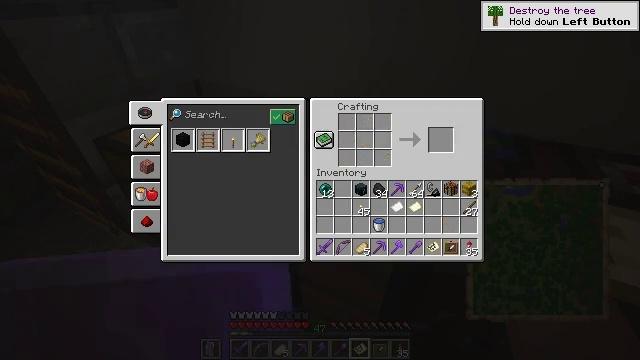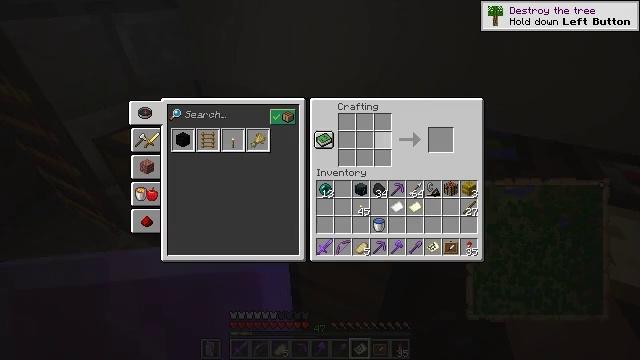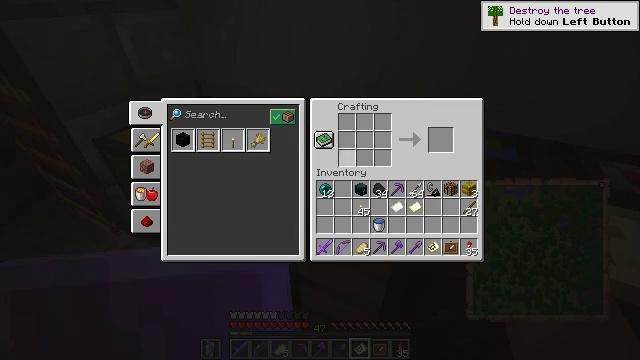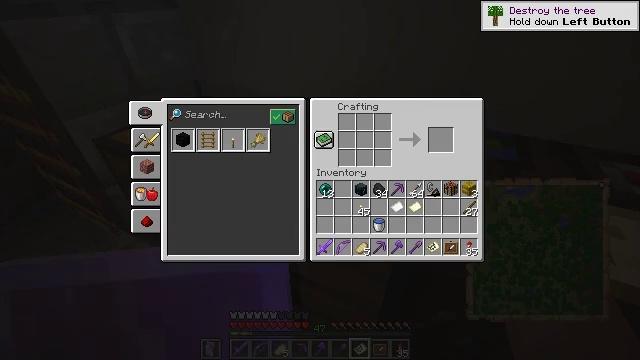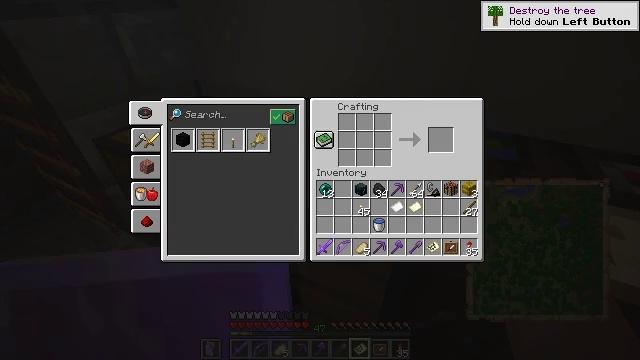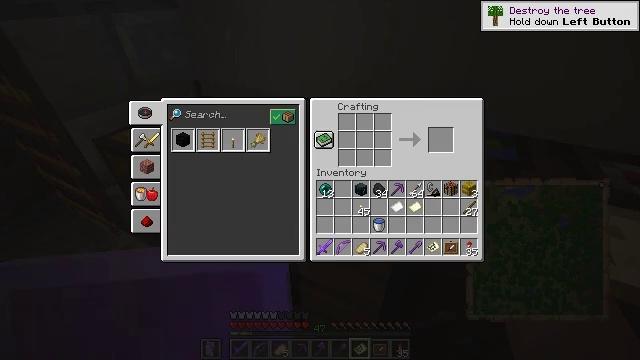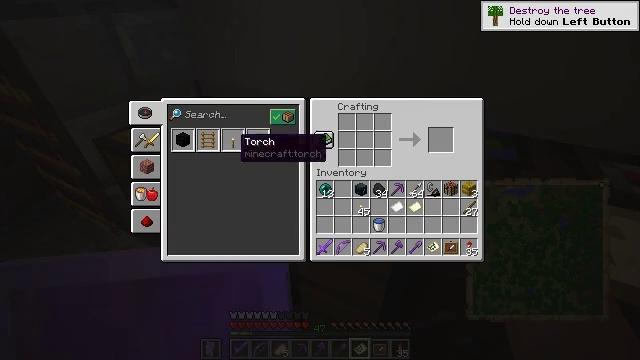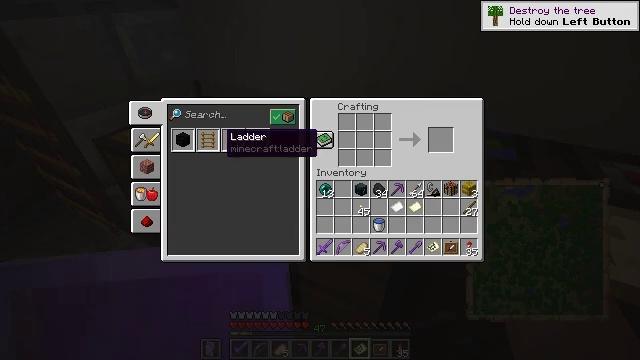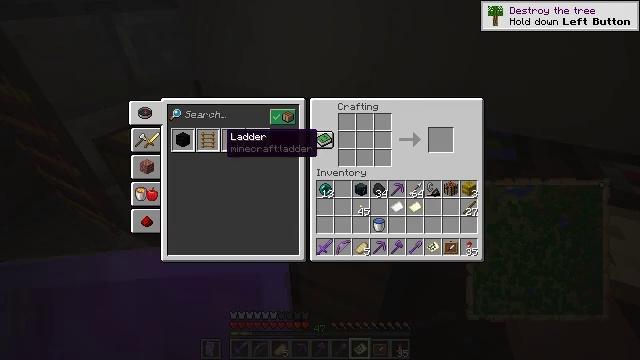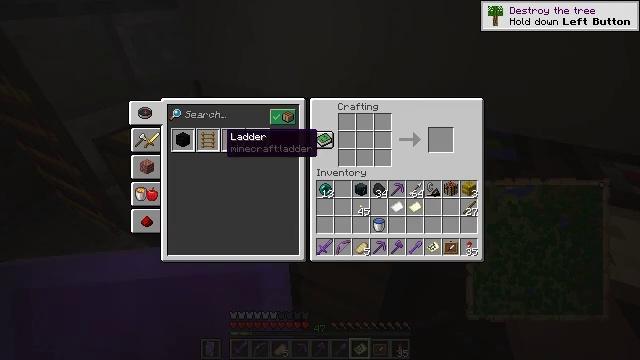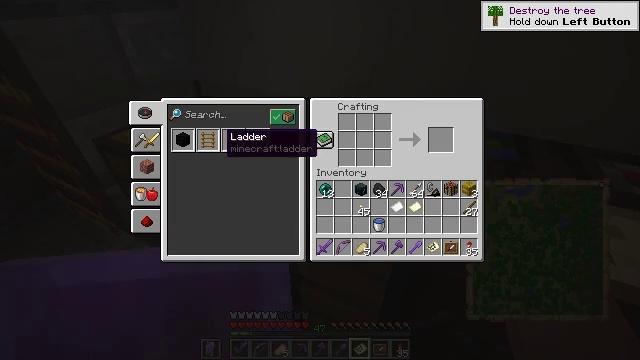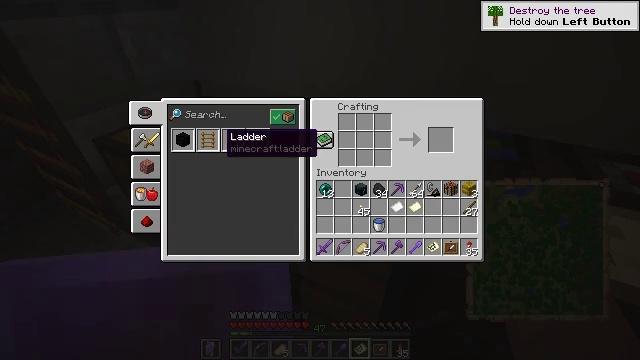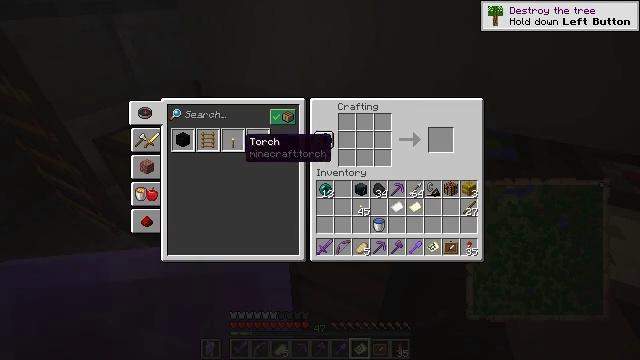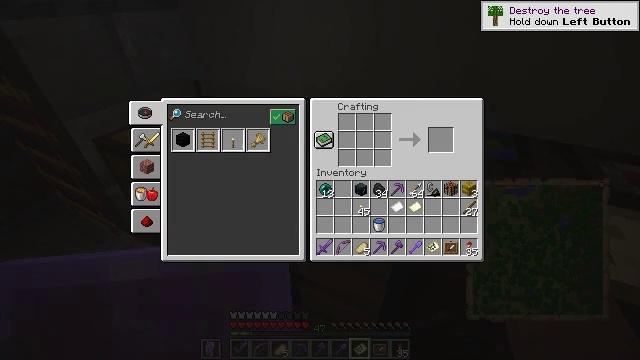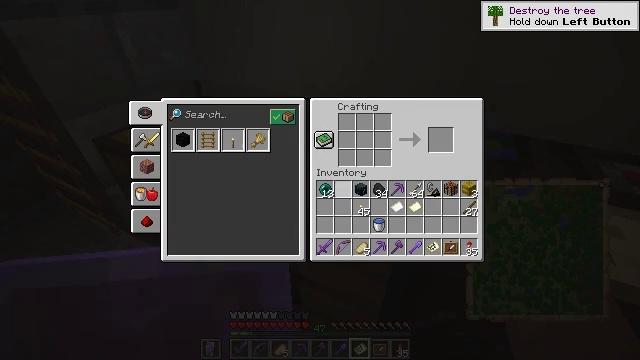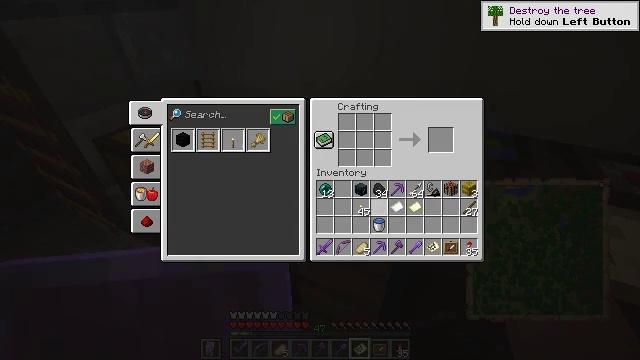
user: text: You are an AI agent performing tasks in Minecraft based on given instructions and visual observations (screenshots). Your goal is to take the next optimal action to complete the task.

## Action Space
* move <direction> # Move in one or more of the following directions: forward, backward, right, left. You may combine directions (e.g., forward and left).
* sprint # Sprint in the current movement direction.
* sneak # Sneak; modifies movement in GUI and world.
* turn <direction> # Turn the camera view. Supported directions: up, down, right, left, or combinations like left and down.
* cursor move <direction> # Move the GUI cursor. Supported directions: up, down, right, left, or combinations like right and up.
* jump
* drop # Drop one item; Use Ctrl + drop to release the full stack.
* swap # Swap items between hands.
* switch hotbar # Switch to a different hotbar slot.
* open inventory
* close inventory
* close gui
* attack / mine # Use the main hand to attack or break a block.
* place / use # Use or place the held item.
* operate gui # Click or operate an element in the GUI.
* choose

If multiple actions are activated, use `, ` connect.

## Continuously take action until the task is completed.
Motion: motion action
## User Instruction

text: Open the crafting grid to craft the filled map.
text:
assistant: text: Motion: sneak, turn left
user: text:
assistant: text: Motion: sneak, turn left
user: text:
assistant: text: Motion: sneak, turn left
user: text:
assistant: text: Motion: sneak, turn left
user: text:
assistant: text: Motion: sneak
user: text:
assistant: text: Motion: sneak, turn left
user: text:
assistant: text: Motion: sneak, turn left
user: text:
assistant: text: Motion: sneak
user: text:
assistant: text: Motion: sneak
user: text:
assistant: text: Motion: sneak
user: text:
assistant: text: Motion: sneak
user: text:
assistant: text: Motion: sneak, turn right
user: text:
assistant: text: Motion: sneak, turn right and down
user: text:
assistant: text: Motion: turn right and down
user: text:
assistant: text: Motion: turn right and down
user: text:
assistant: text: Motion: turn right
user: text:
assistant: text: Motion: no_op
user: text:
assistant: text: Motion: no_op
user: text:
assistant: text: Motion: no_op
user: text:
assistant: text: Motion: no_op
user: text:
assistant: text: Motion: no_op
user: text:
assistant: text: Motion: no_op
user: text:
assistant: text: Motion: turn right and down
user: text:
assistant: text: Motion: turn right and down
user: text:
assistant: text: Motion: sneak
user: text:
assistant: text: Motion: sneak
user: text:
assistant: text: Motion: sneak
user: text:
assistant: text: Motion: sneak
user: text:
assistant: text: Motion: sneak
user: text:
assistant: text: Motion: sneak